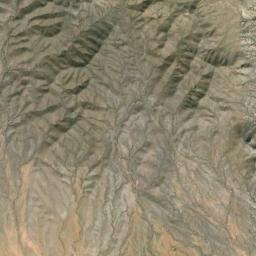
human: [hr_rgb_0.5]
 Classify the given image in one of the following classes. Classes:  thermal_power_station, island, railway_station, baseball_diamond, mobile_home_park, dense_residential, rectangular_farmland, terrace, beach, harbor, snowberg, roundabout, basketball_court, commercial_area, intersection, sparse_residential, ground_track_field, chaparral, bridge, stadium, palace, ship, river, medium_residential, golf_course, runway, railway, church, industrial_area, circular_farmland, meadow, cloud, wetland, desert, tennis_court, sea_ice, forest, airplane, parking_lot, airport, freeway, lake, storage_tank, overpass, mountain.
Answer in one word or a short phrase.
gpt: mountain